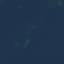
Land use / land cover: SeaLake